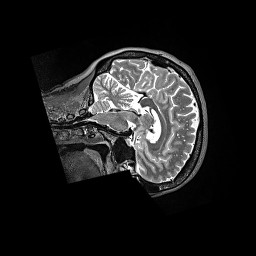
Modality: T2w
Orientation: sagittal
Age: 53
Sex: female
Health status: ill
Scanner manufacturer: siemens
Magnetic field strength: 3 T
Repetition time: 3.2 s
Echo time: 0.564 s